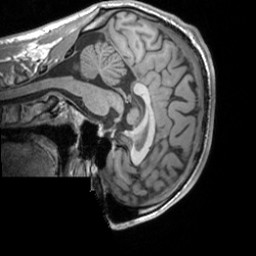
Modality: T1w
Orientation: sagittal
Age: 22
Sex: male
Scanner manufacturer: siemens
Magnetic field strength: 3 T
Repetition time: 1.9 s
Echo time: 0.00226 s